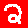
Digit: 2